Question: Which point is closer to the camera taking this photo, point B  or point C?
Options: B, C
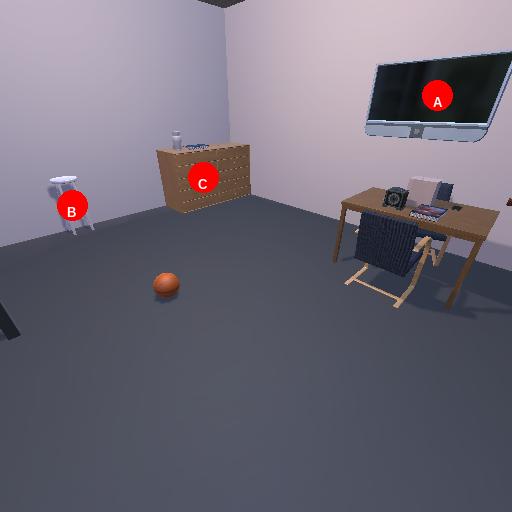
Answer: B